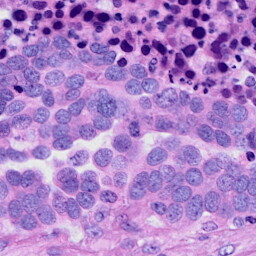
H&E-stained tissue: Ovarian